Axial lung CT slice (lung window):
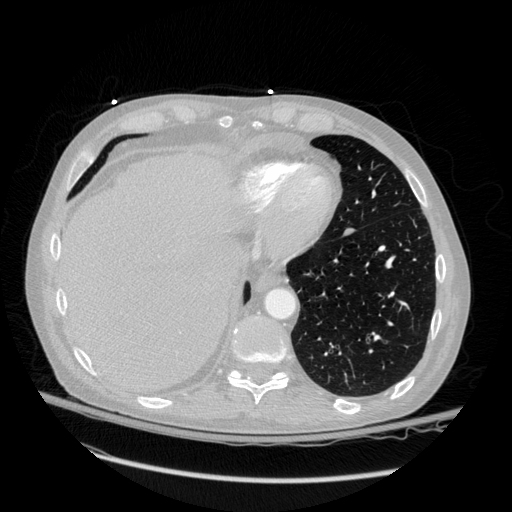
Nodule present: yes
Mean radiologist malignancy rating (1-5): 2